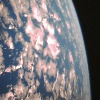
Label: cloud